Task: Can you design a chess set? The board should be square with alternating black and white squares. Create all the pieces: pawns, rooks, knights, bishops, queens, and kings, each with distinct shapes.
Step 148:
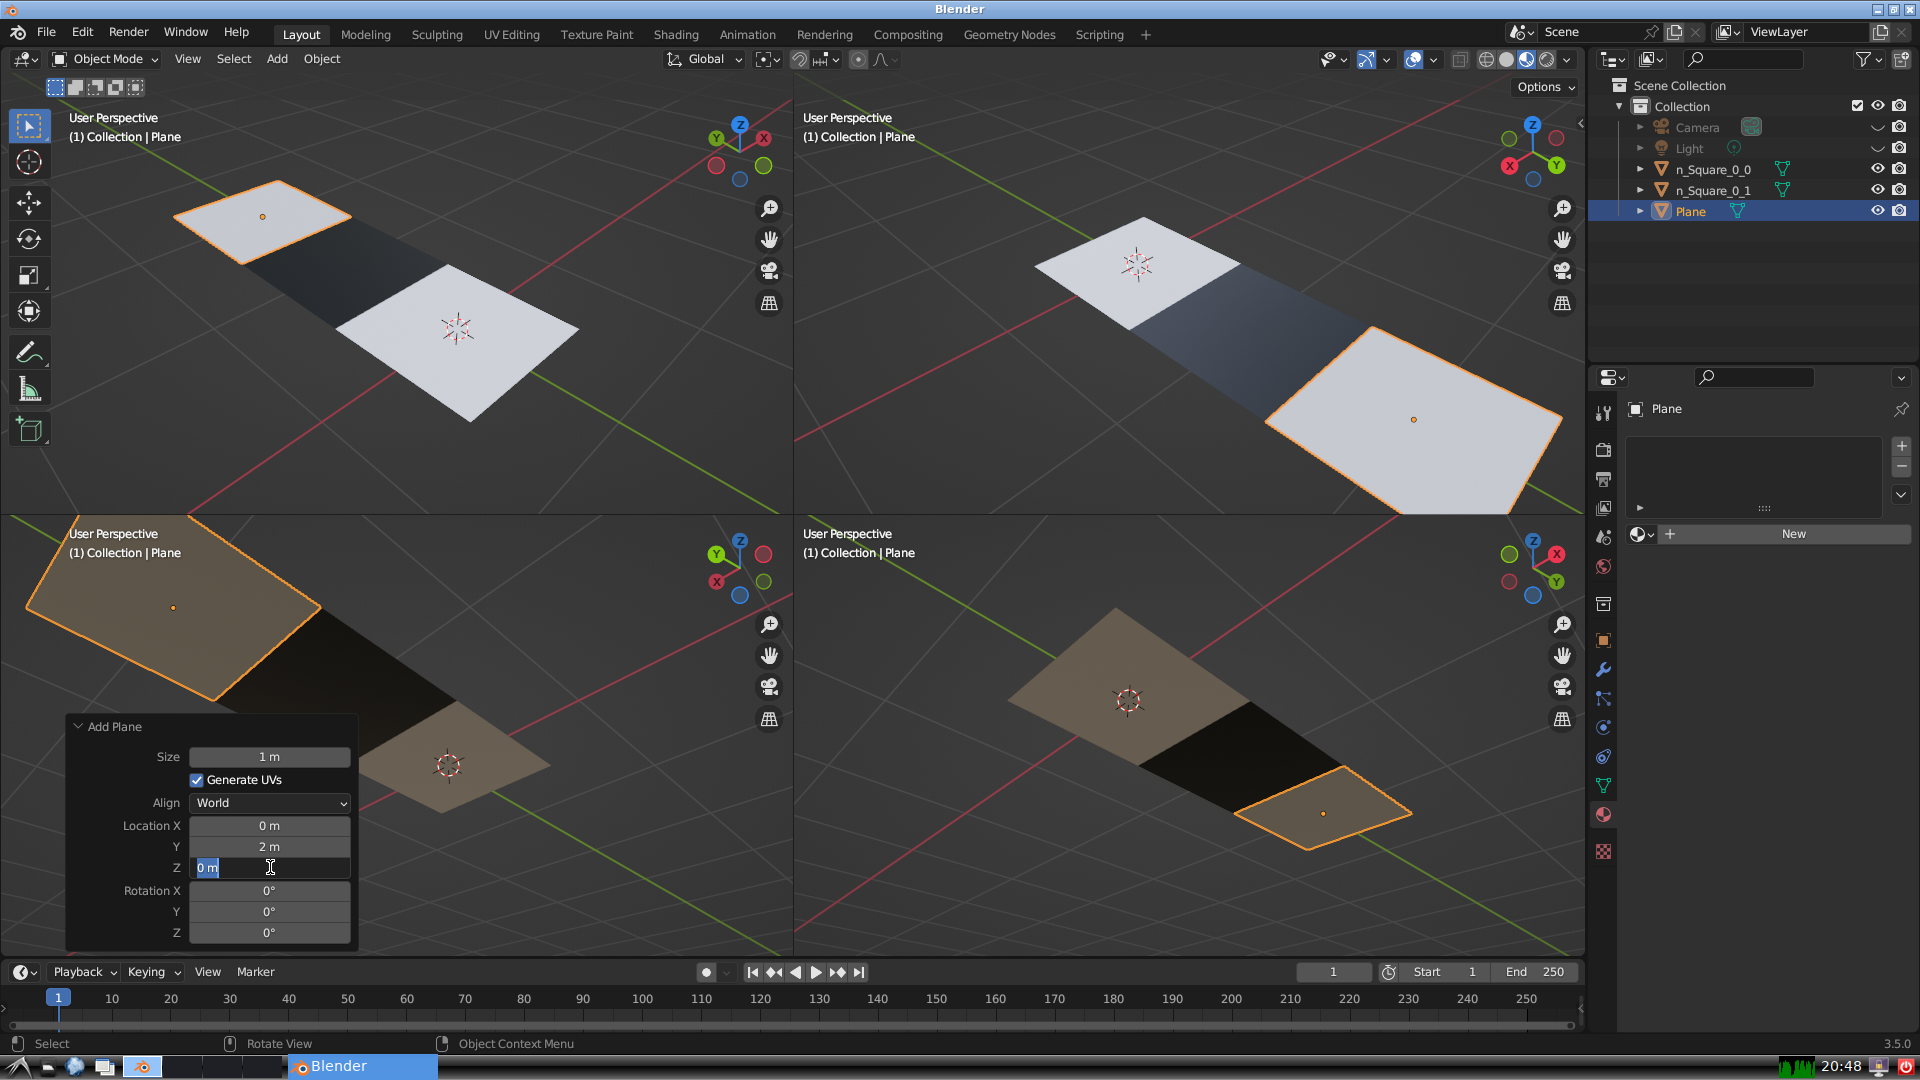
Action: input_text: 0.0